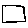
Label: square